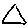
Label: triangle